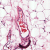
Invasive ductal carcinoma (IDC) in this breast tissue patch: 0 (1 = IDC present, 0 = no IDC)